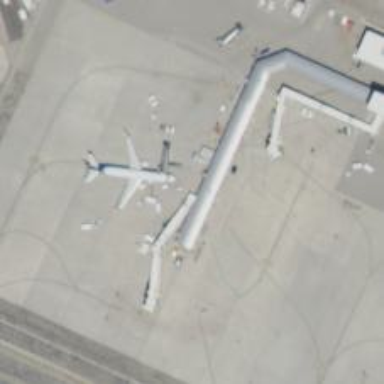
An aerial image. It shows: Airport gate.